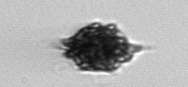
Label: Dictyocha